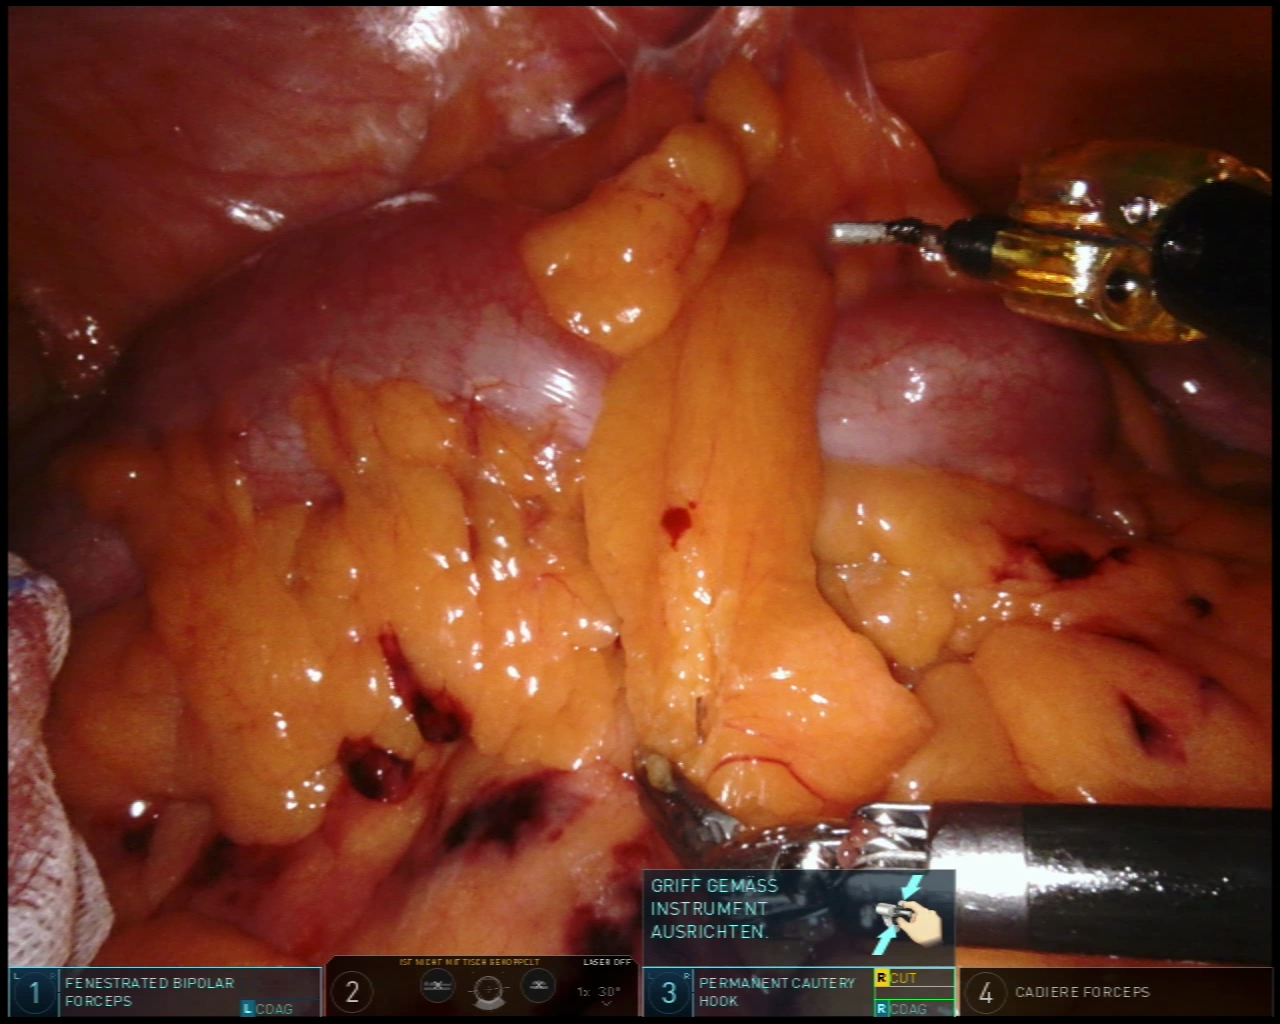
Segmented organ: colon
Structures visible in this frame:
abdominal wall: yes
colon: yes
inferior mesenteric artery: no
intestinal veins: no
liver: no
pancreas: no
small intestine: no
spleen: no
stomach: no
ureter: no
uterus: no
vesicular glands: no